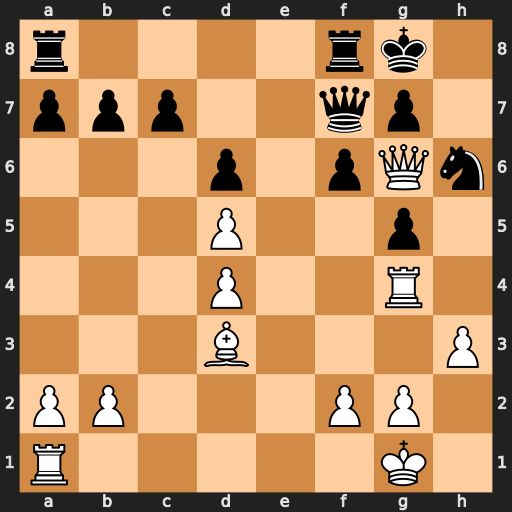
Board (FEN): r4rk1/ppp2qp1/3p1pQn/3P2p1/3P2R1/3B3P/PP3PP1/R5K1
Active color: w
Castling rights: -
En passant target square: -
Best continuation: Qh7#